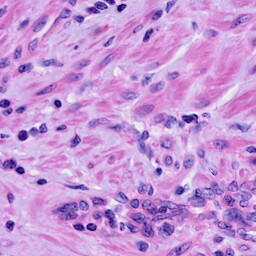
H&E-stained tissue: Cervix